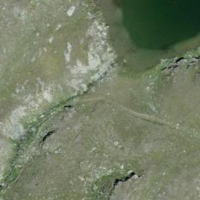
EUNIS habitat code: 26
Species observed at this site:
Saxifraga bryoides
Achillea erba-rotta
Rana temporaria
Micranthes stellaris
Euthystira brachyptera